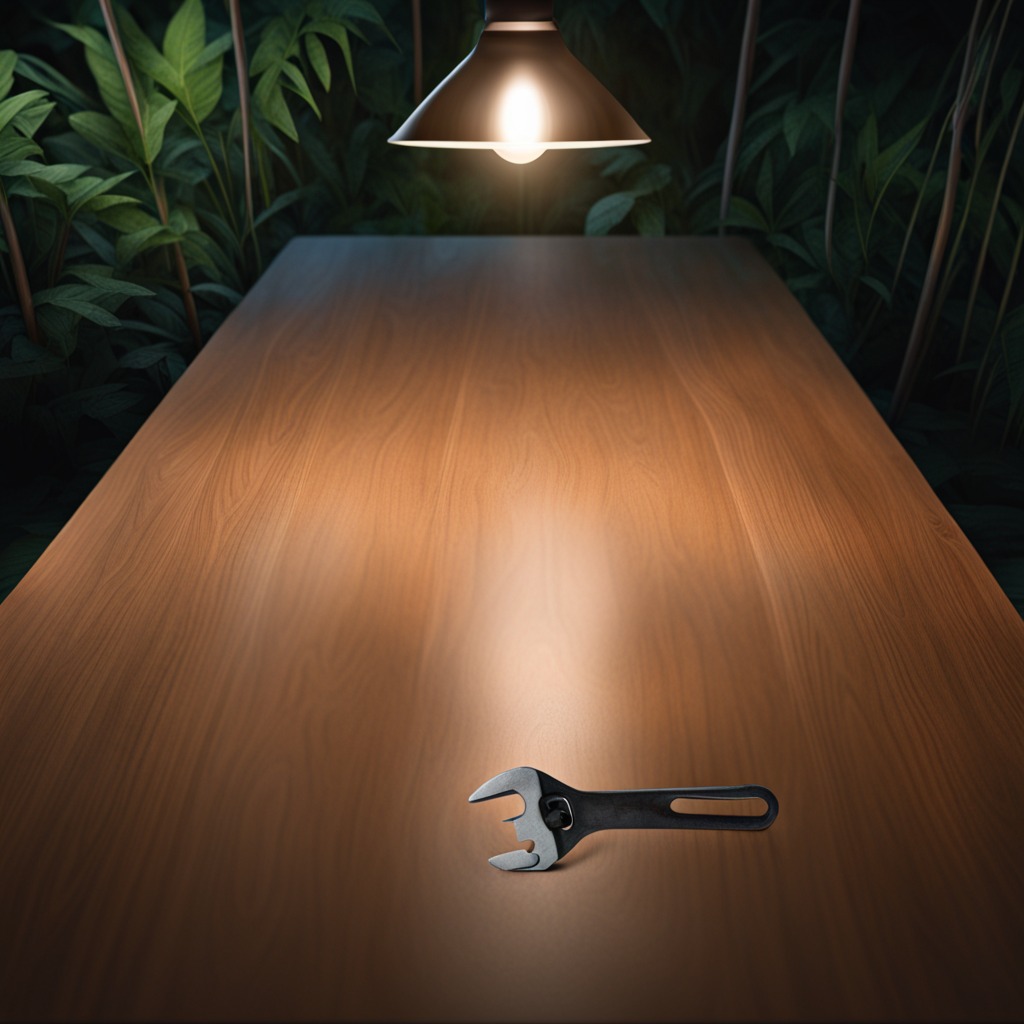
An wrench is lying on a wooden table inside a jungle field workshop tent at night.